Question: I'm trying to run the <URL> in iOS simulator.
But i have always Apple Watch simulator disabled.

What i have to do?
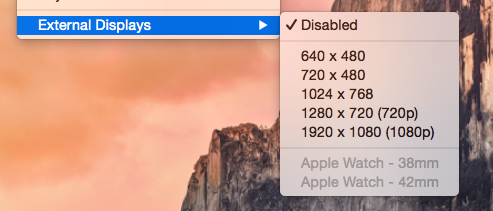
Answer: Apple Watch is only supported with iPhone 5 and newer phones. Make sure you are running a simulated device that supports pairing with an Apple Watch.